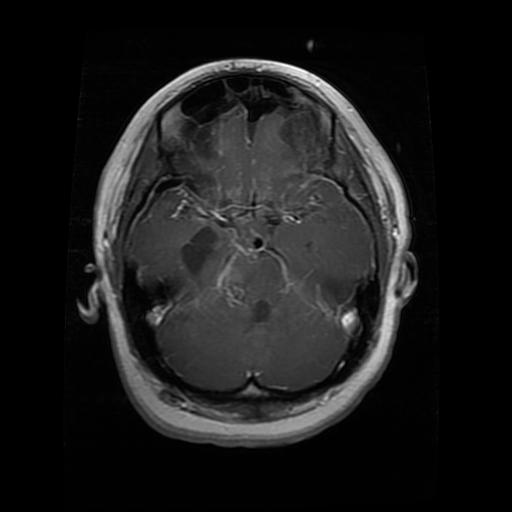
Label: glioma